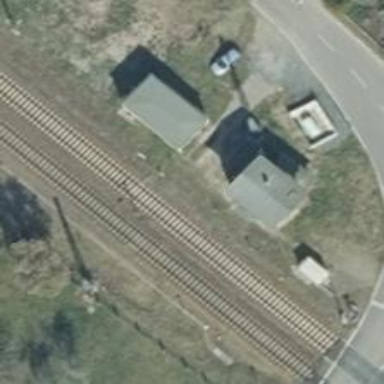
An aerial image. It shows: Railway signal.